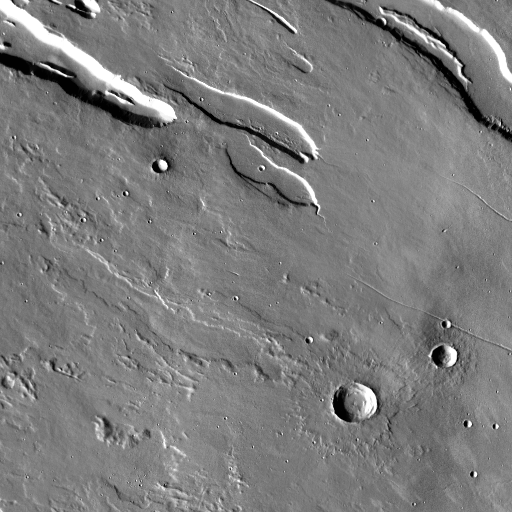
Crater classes present: Background, Other, Layered, Secondary